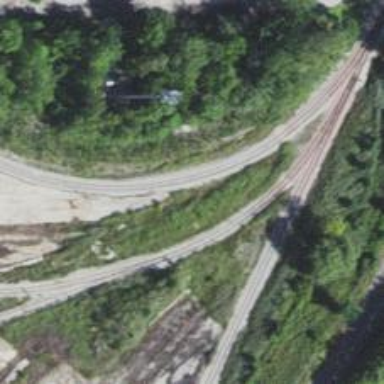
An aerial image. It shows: Abandoned spur railway.